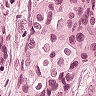
Metastatic tissue present: yes